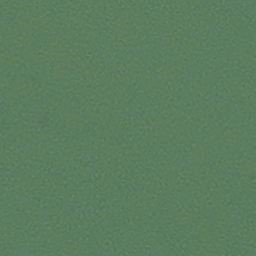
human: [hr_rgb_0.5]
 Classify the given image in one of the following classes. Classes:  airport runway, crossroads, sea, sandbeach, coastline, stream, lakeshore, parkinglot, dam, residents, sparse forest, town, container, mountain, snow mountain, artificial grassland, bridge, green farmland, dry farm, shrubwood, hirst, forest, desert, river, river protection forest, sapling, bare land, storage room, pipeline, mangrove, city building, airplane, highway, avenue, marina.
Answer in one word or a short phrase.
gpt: sea